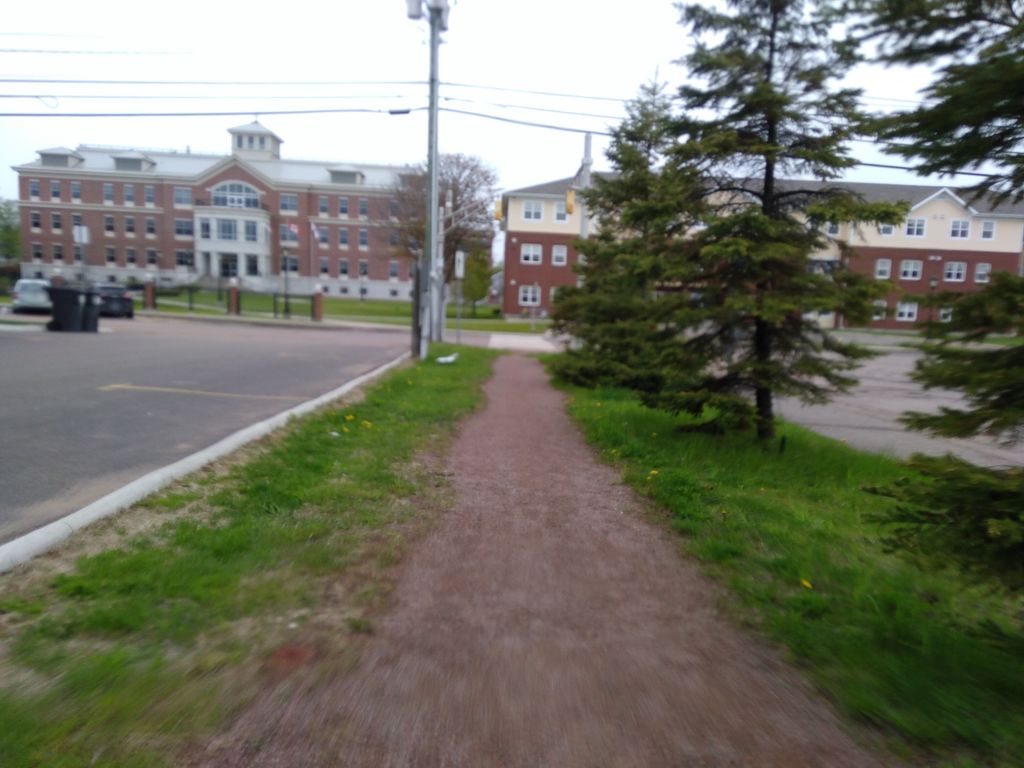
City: charlottetown